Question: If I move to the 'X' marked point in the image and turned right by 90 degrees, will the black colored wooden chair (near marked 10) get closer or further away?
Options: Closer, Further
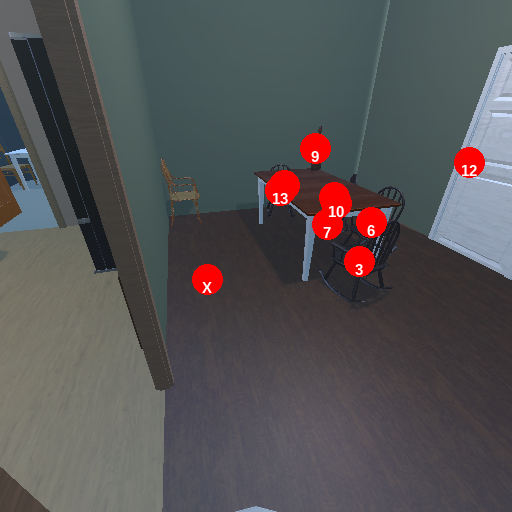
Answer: Closer